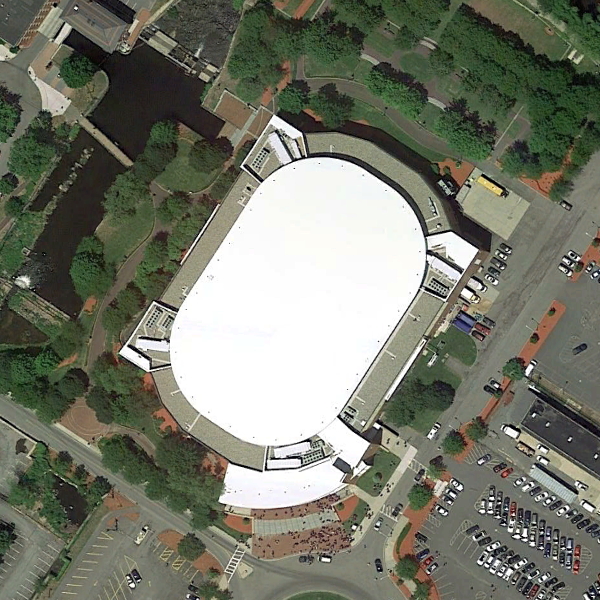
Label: Center